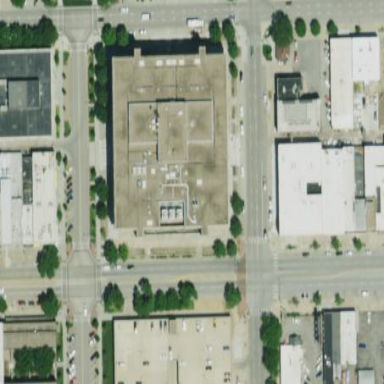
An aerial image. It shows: Government office building.